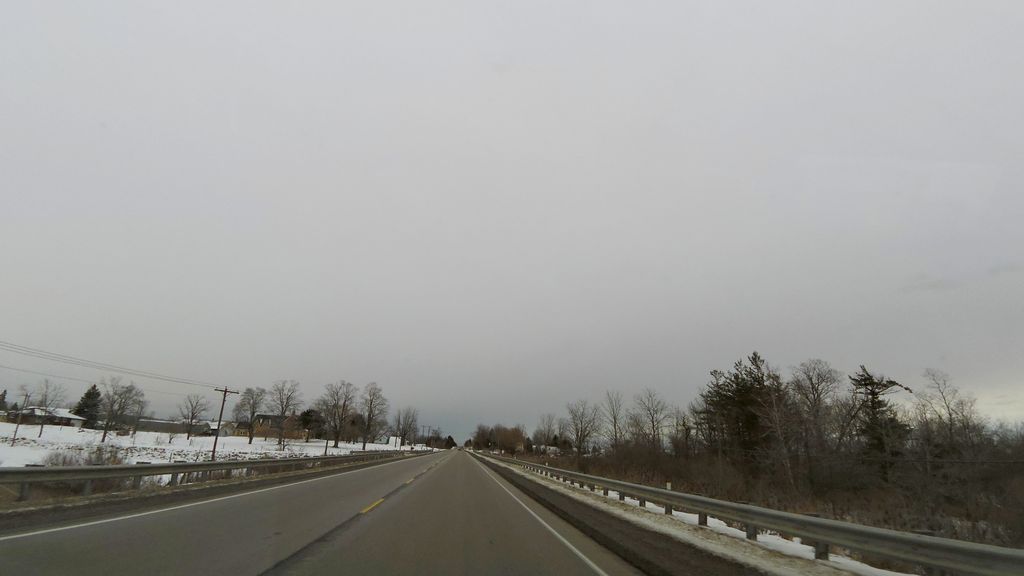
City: hamilton